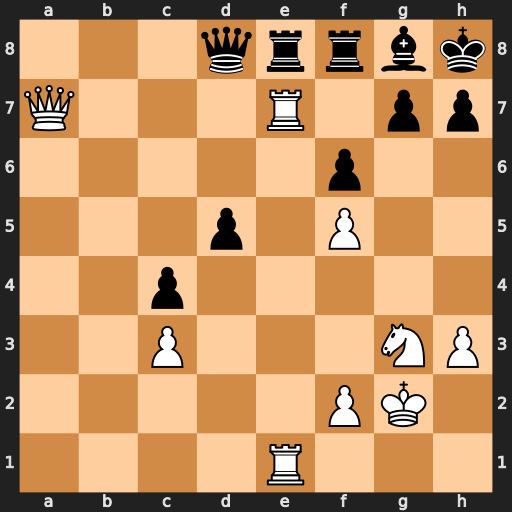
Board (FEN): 3qrrbk/Q3R1pp/5p2/3p1P2/2p5/2P3NP/5PK1/4R3
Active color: w
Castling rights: -
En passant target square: -
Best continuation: Rxe8 Rxe8 Nh5 Bf7 Qxf7